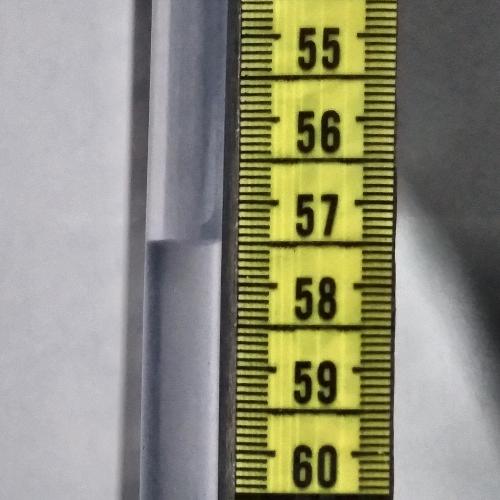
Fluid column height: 57.5 cm